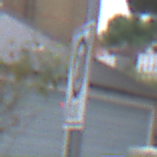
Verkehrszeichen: EndeZone20
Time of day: MorningAfternoon
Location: Outdoor (Urban)
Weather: Overcast
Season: NotSpecified
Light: Natural